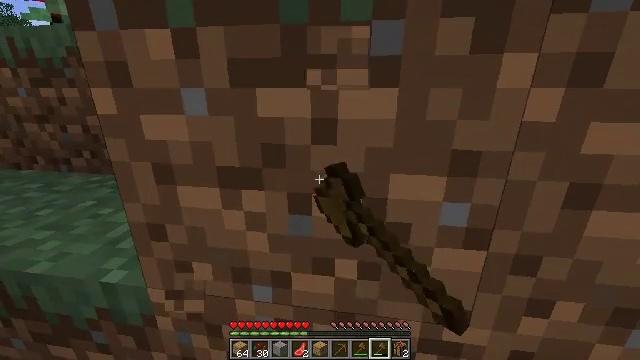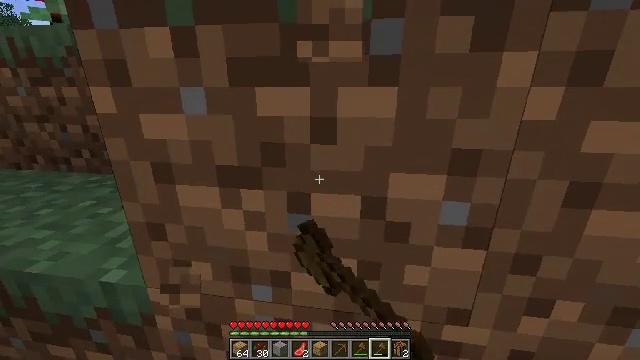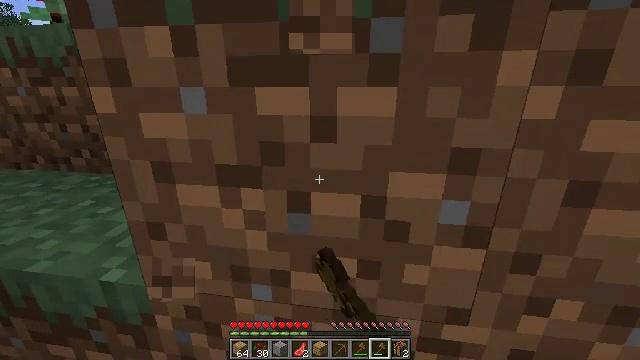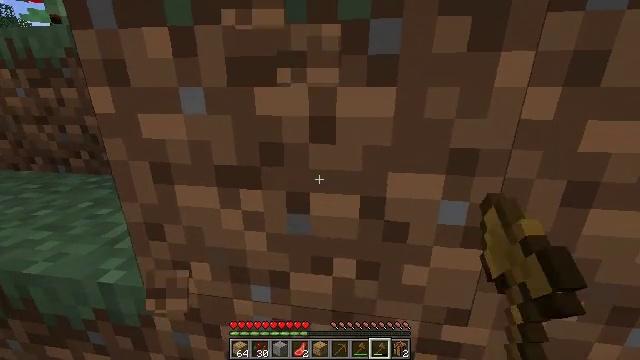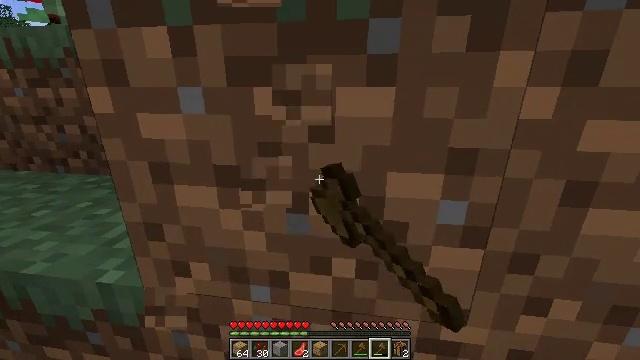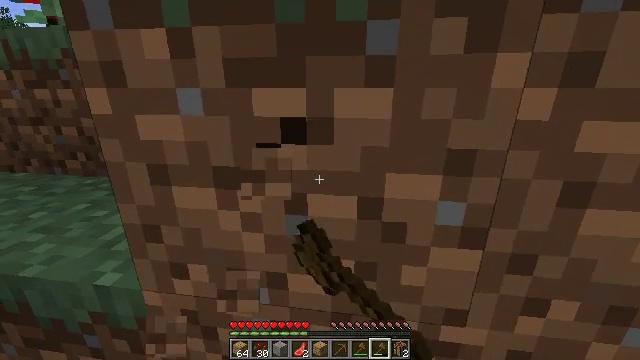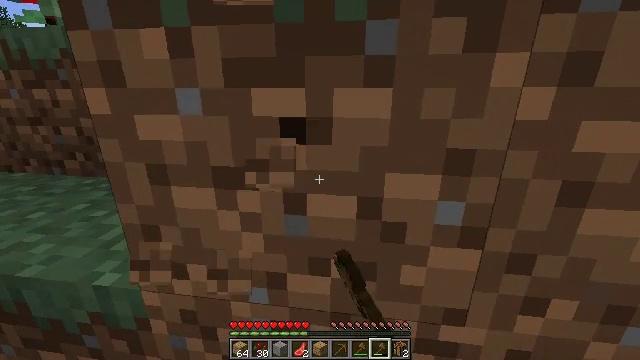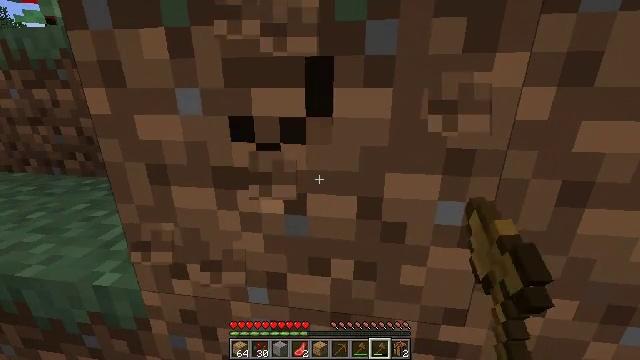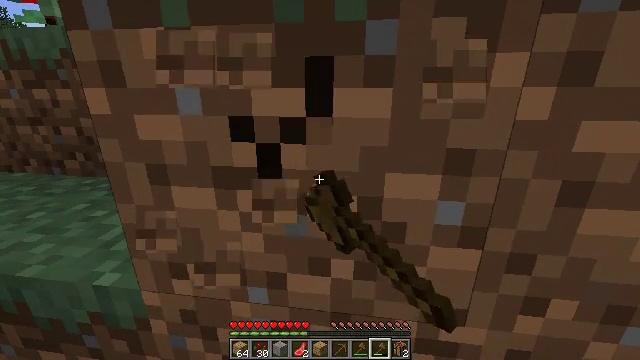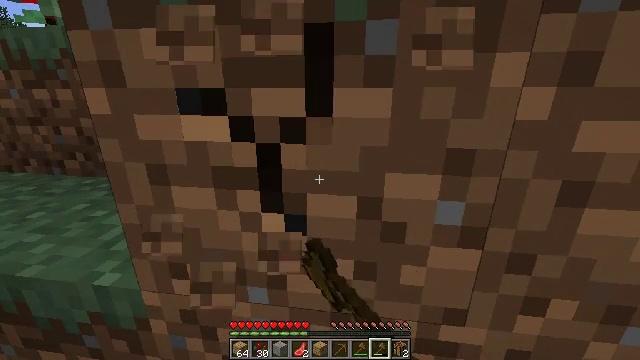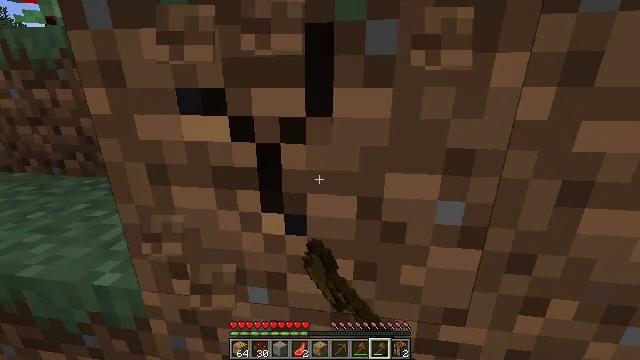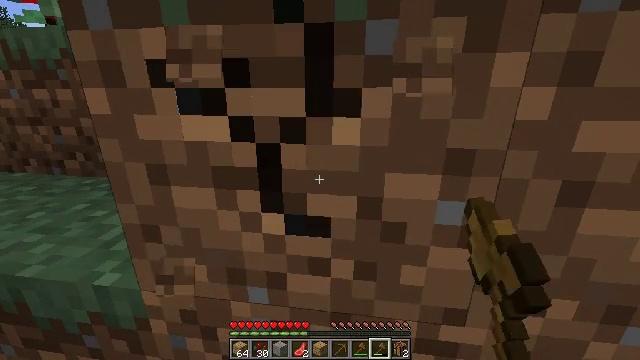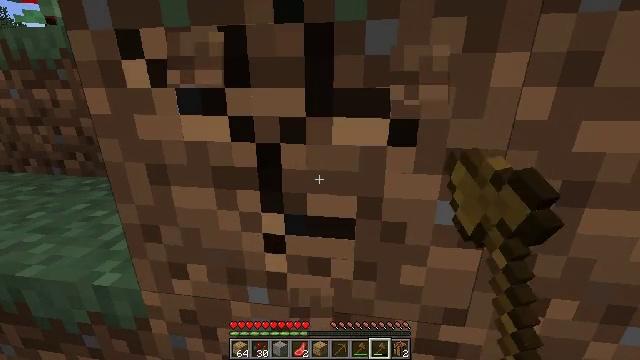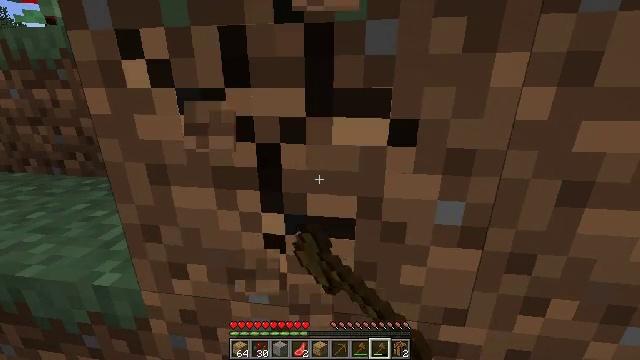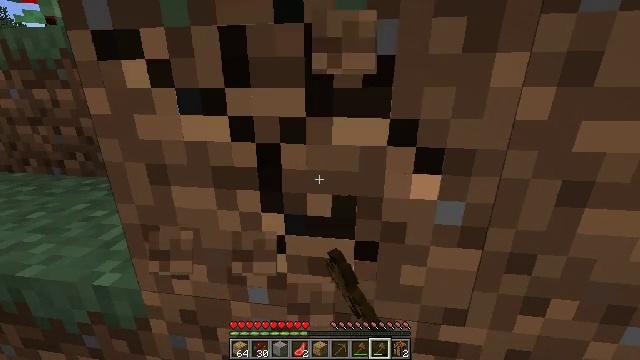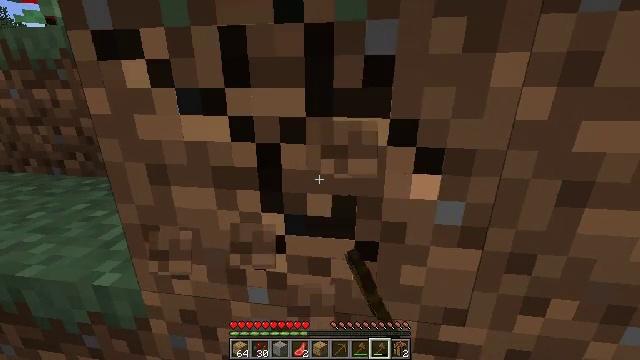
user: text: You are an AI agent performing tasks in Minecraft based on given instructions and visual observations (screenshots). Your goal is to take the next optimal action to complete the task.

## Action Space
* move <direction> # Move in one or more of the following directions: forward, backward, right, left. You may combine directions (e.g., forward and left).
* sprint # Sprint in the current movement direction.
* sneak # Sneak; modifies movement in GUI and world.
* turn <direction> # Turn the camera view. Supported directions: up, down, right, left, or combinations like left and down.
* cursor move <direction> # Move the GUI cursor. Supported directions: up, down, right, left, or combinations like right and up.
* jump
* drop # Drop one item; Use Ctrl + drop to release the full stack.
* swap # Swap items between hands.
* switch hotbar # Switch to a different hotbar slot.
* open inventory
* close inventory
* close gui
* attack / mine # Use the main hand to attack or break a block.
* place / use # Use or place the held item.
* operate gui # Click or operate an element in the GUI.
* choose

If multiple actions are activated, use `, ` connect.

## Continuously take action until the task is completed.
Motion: motion action
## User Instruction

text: Dig up the grass block for dirt.
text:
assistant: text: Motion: attack / mine
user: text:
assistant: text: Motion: attack / mine
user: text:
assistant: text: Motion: attack / mine
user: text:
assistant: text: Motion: attack / mine
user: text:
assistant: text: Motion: attack / mine
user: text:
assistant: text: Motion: attack / mine
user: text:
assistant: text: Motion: attack / mine
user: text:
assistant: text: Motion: attack / mine
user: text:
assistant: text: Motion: attack / mine
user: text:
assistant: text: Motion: attack / mine
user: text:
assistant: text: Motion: attack / mine
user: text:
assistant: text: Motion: attack / mine
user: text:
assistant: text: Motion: attack / mine
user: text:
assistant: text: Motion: attack / mine
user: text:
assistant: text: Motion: attack / mine
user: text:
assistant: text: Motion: attack / mine
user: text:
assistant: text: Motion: attack / mine
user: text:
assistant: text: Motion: attack / mine
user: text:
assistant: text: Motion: attack / mine
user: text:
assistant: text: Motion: attack / mine
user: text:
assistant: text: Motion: attack / mine
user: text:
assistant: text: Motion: attack / mine
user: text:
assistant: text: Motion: attack / mine
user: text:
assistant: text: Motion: attack / mine
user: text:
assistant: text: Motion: attack / mine
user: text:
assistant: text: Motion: attack / mine